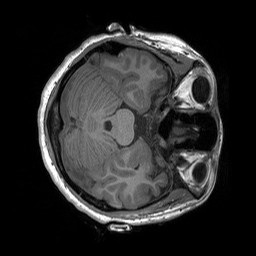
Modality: T1w
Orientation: axial
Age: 24
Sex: female
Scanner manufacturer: siemens
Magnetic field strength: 3 T
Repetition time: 1.9 s
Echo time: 0.00227 s